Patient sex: M
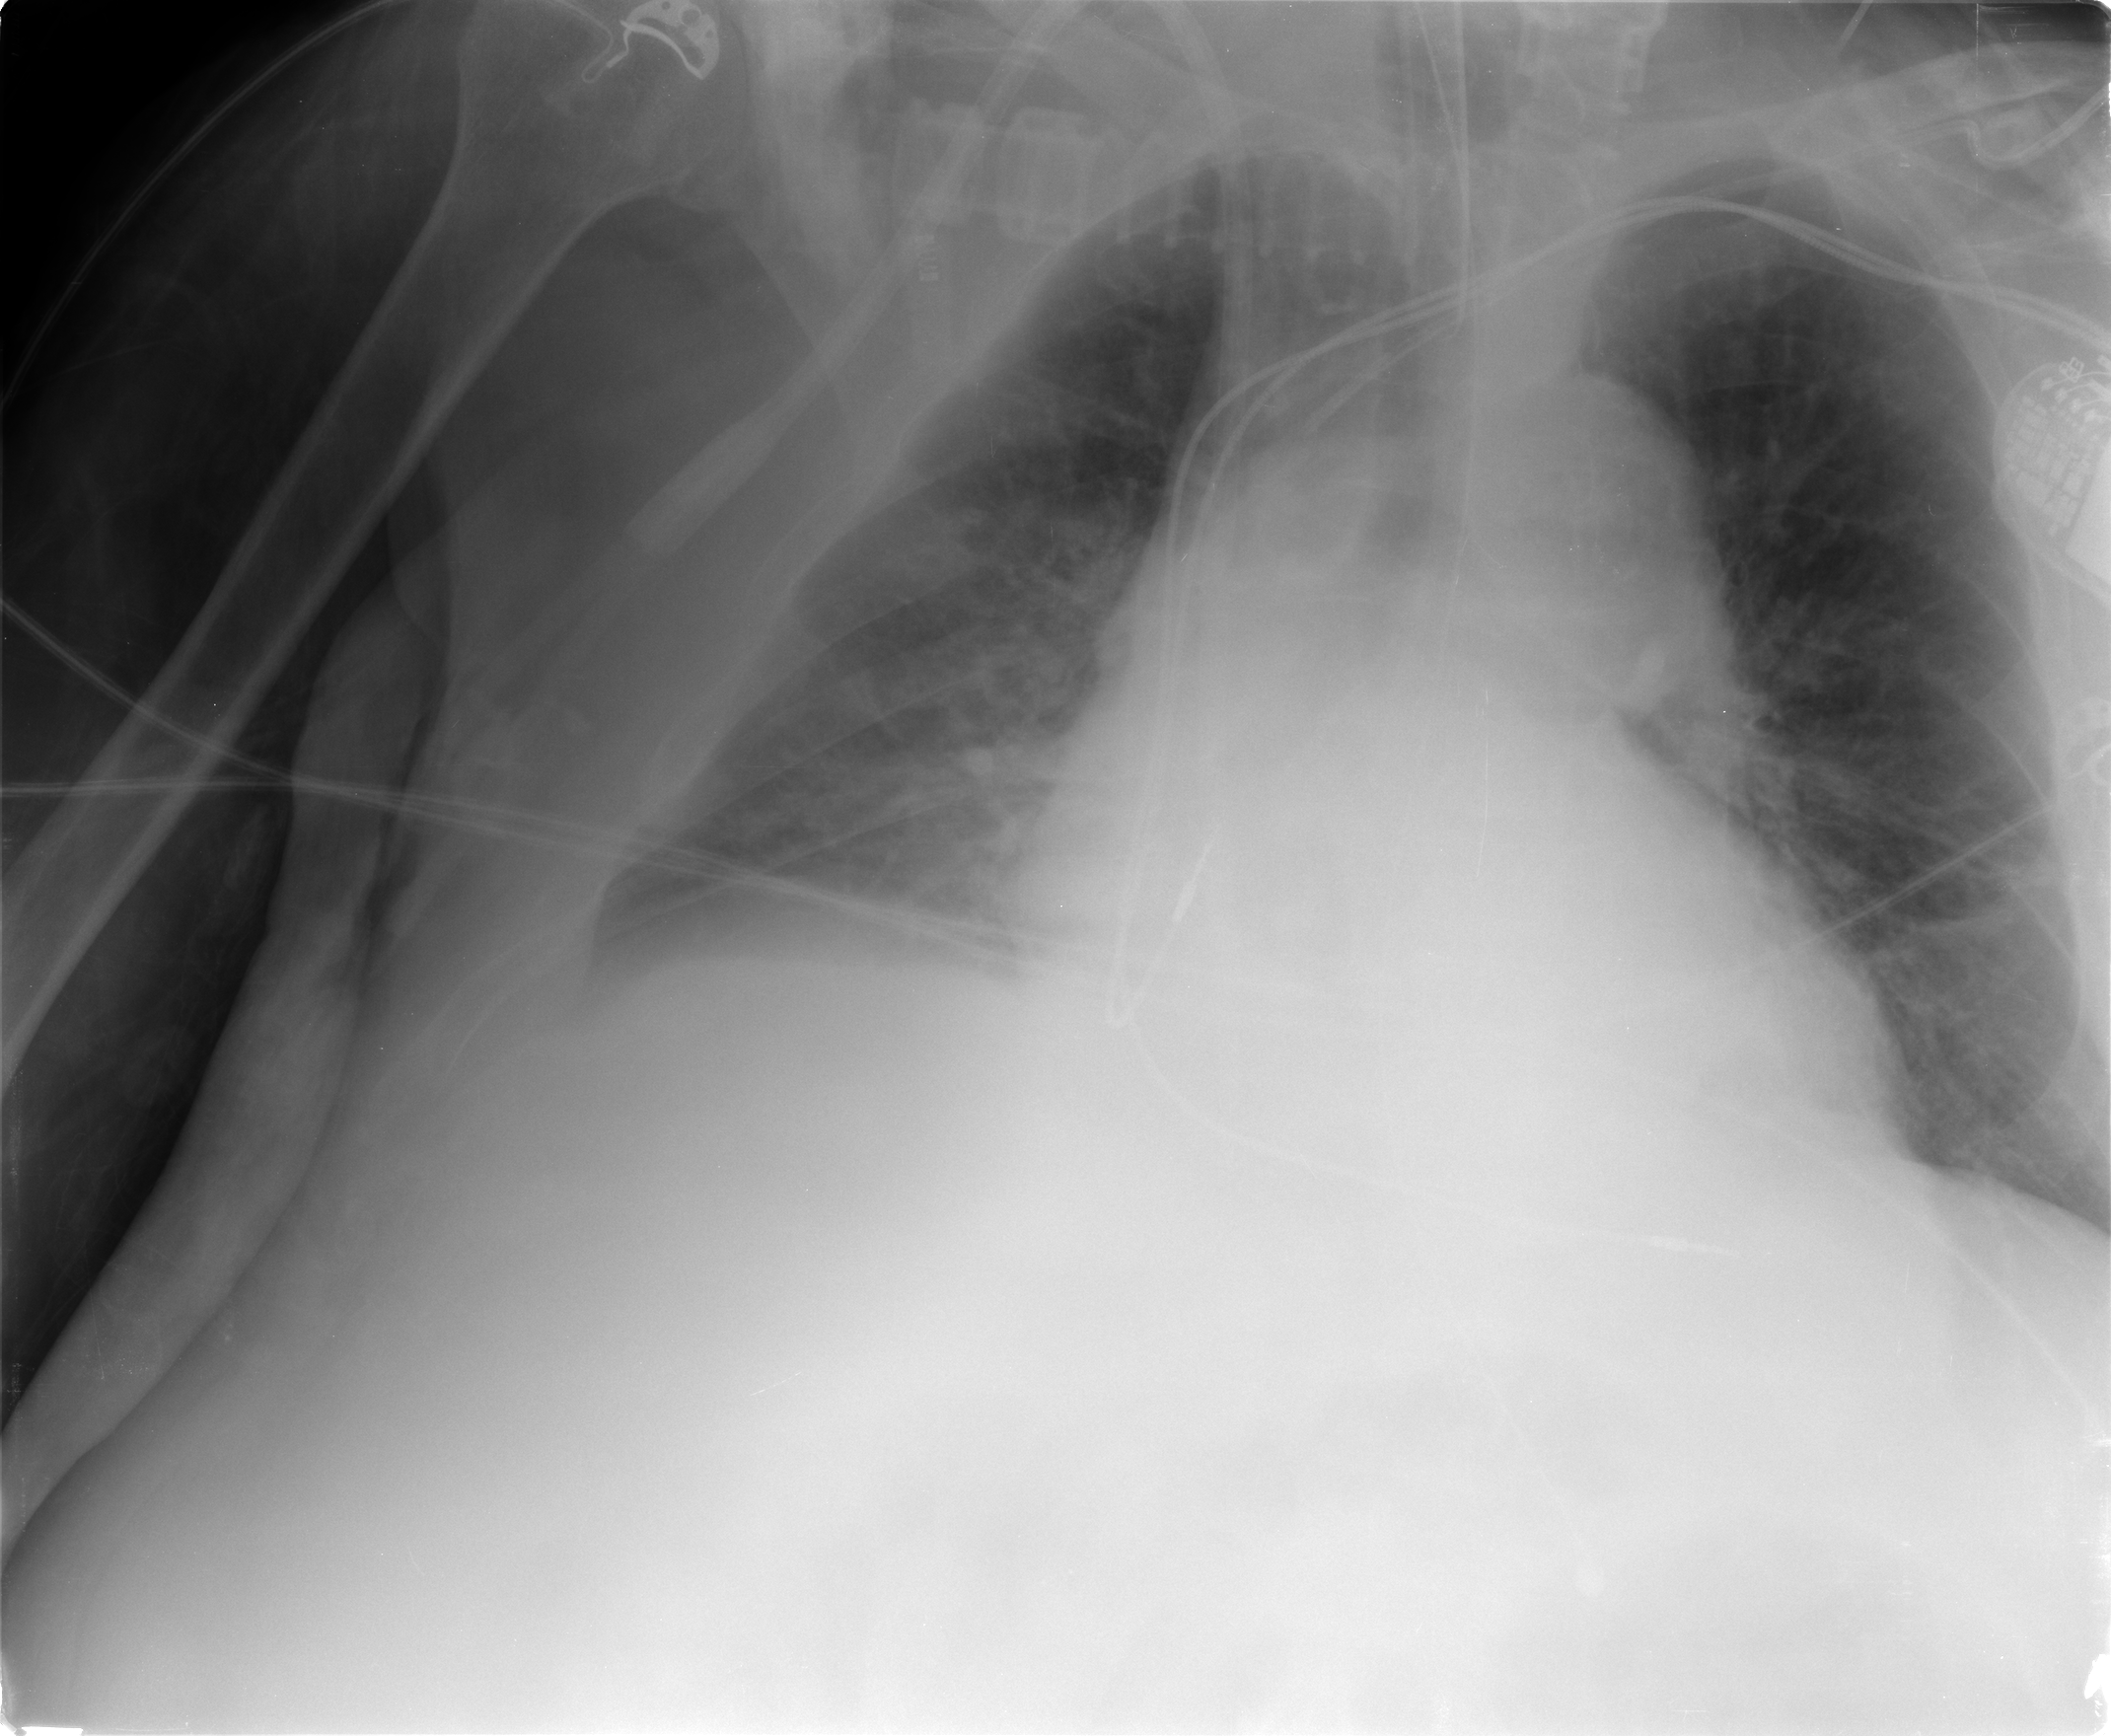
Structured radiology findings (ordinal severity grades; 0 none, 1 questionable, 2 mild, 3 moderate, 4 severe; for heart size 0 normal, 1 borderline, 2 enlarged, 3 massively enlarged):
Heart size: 2
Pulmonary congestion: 2
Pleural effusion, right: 1
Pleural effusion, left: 0
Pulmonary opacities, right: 2
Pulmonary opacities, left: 1
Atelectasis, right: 3
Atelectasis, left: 1